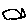
Label: fish